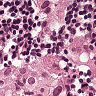
Metastatic tissue present: yes